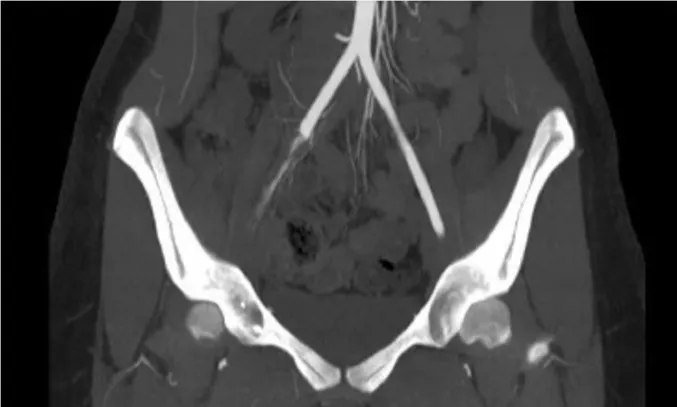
shows the iliac artery thrombosis.
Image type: radiology (ct)